Interaction volume radius: 5 \u00c5
Interaction volume height: 20 \u00c5
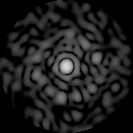
Disorder parameter: 0.8672